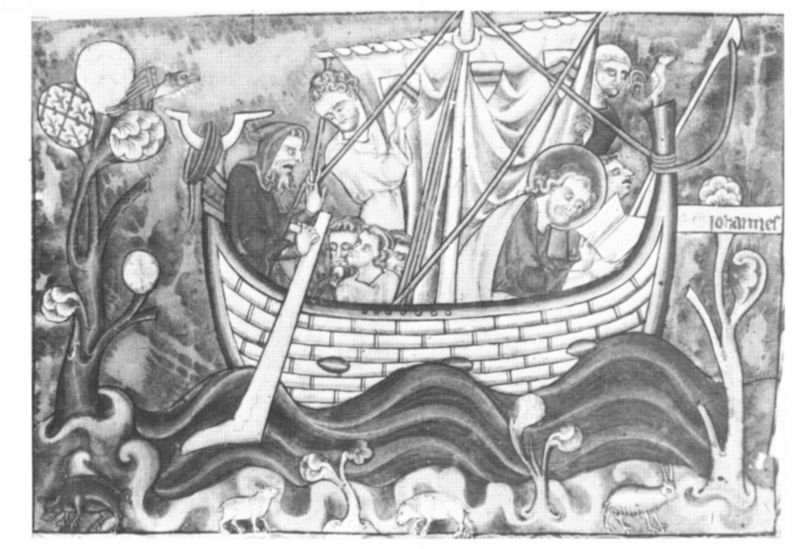
Titel: Vier Blätter einer Apokalypse
Institution: Moskau, State Lenin Library
Schlagwörter: baum, himmel, mann, meer, vogel, wasser, weiß, bäume, menschen, see, mund, männer, schwarz, szene, zeichnung, tier, tiere, bibel, johannes, mensch, gewässer, blatt, pflanze, pflanzen, boot, kahn, ruder, hase, hasen, schiff, schiffe, schrift, segel, segelboot, wellen, fischer, mast, segelschiff, schiffahrt, angst, seile, sturm, wellengang, wogen, men, people, white, women, black, dark, gray, grey, metall, taue, name, fugen, schild, schwein, buch, religion, schwarz-weiss, stich, bleistift, heiligenschein, wood, nimbus, jesus, angel, man, sky, tree, mittelalter, gemeinde, boat, sea, ship, water, waves, trees, death, heiliger, heilige, light, river, plants, jünger, glauben, animals, bird, beard, eagle, sakral, christentum, ärger, dead, rope, sail, storm, kapuze, schimpfen, überfahrt, study, branches, predigen, book, christ, buchmalerei, fish, hissen, vegetation, stylized, wsser, rah, sailing, saints, bible, biblical, deadly, evil, steuer, witch, fear, steuermann, halo, holy, lost, hood, oar, wizard, pig, oars, apostles, saint peter, paddle, vulture, ropes, rabbits, schiff heiliger johannes meer schrift, passenger, holu